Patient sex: F
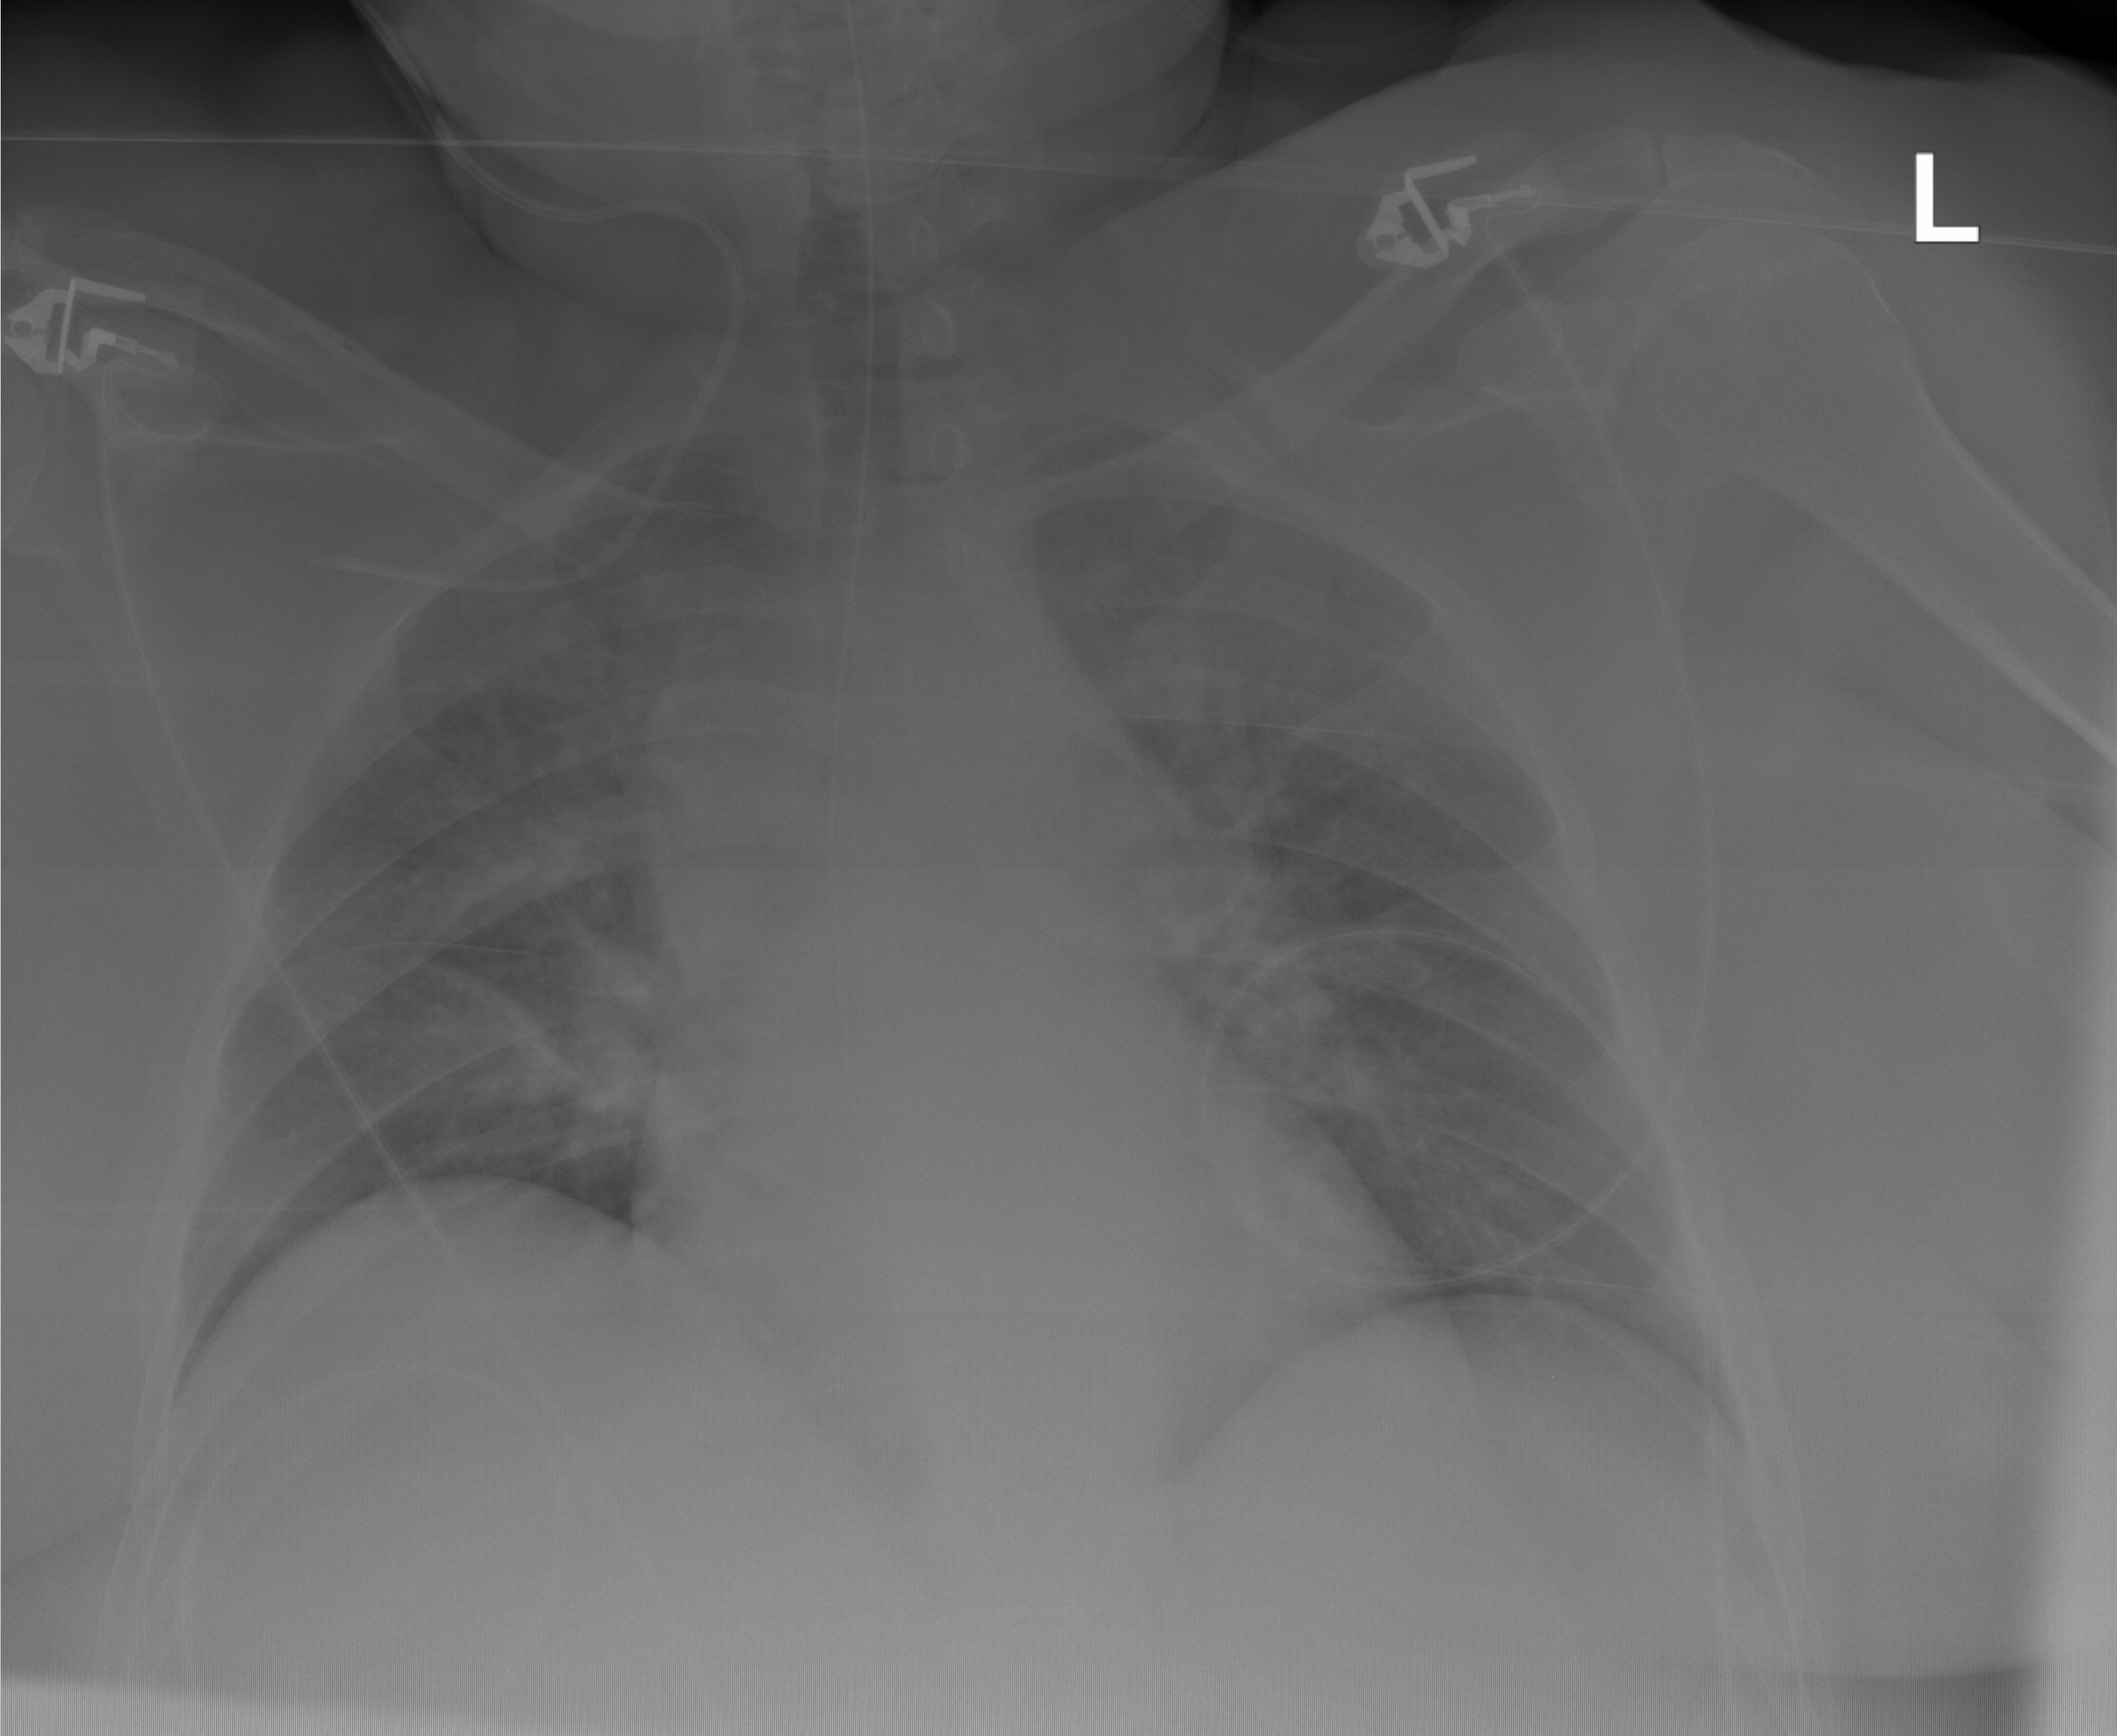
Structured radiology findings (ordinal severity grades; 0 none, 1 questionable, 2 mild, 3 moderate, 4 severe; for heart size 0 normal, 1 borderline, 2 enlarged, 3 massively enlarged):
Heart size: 0
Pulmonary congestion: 3
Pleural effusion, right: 0
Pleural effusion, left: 0
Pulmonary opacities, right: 2
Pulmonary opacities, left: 2
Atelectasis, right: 2
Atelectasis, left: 0